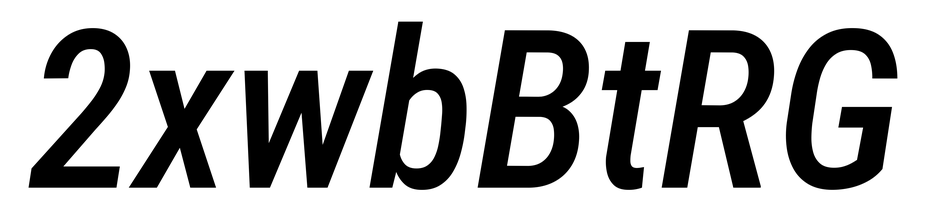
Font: Roboto-Italic_Condensed_Medium_Italic